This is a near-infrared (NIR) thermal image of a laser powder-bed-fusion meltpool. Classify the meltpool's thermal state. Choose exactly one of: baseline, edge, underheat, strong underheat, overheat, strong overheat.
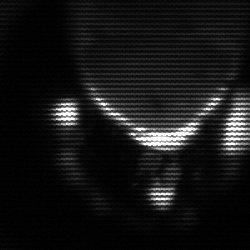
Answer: baseline